Field crop: maize
Growth stage: 2
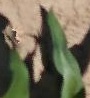
Species: maize